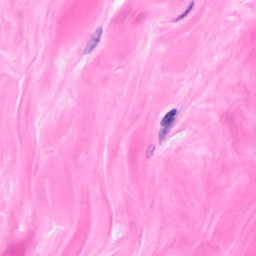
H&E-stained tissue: Breast